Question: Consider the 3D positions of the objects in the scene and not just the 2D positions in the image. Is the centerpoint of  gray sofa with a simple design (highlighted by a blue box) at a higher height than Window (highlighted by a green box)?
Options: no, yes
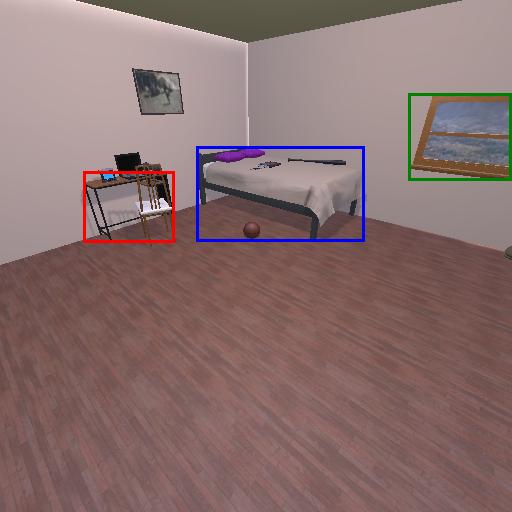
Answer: no